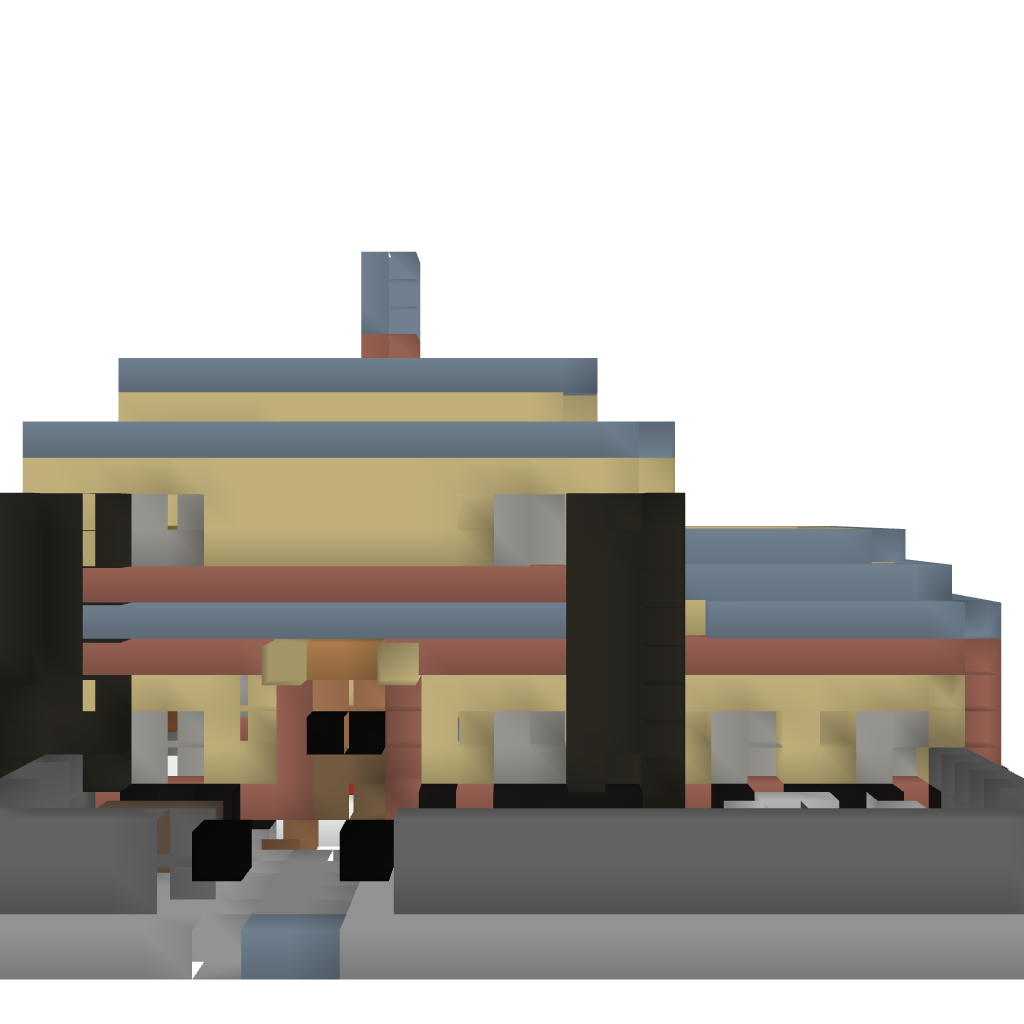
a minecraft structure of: Country House